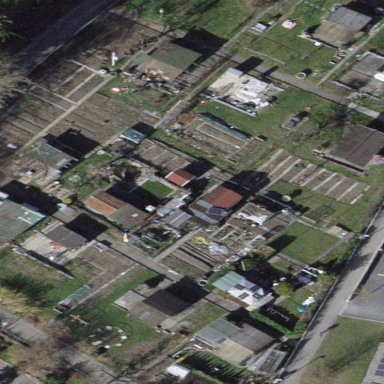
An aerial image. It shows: Area designated for allotments.